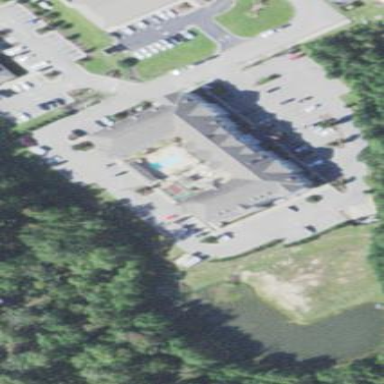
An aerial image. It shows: Hotel building.